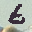
Label: 6